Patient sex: F
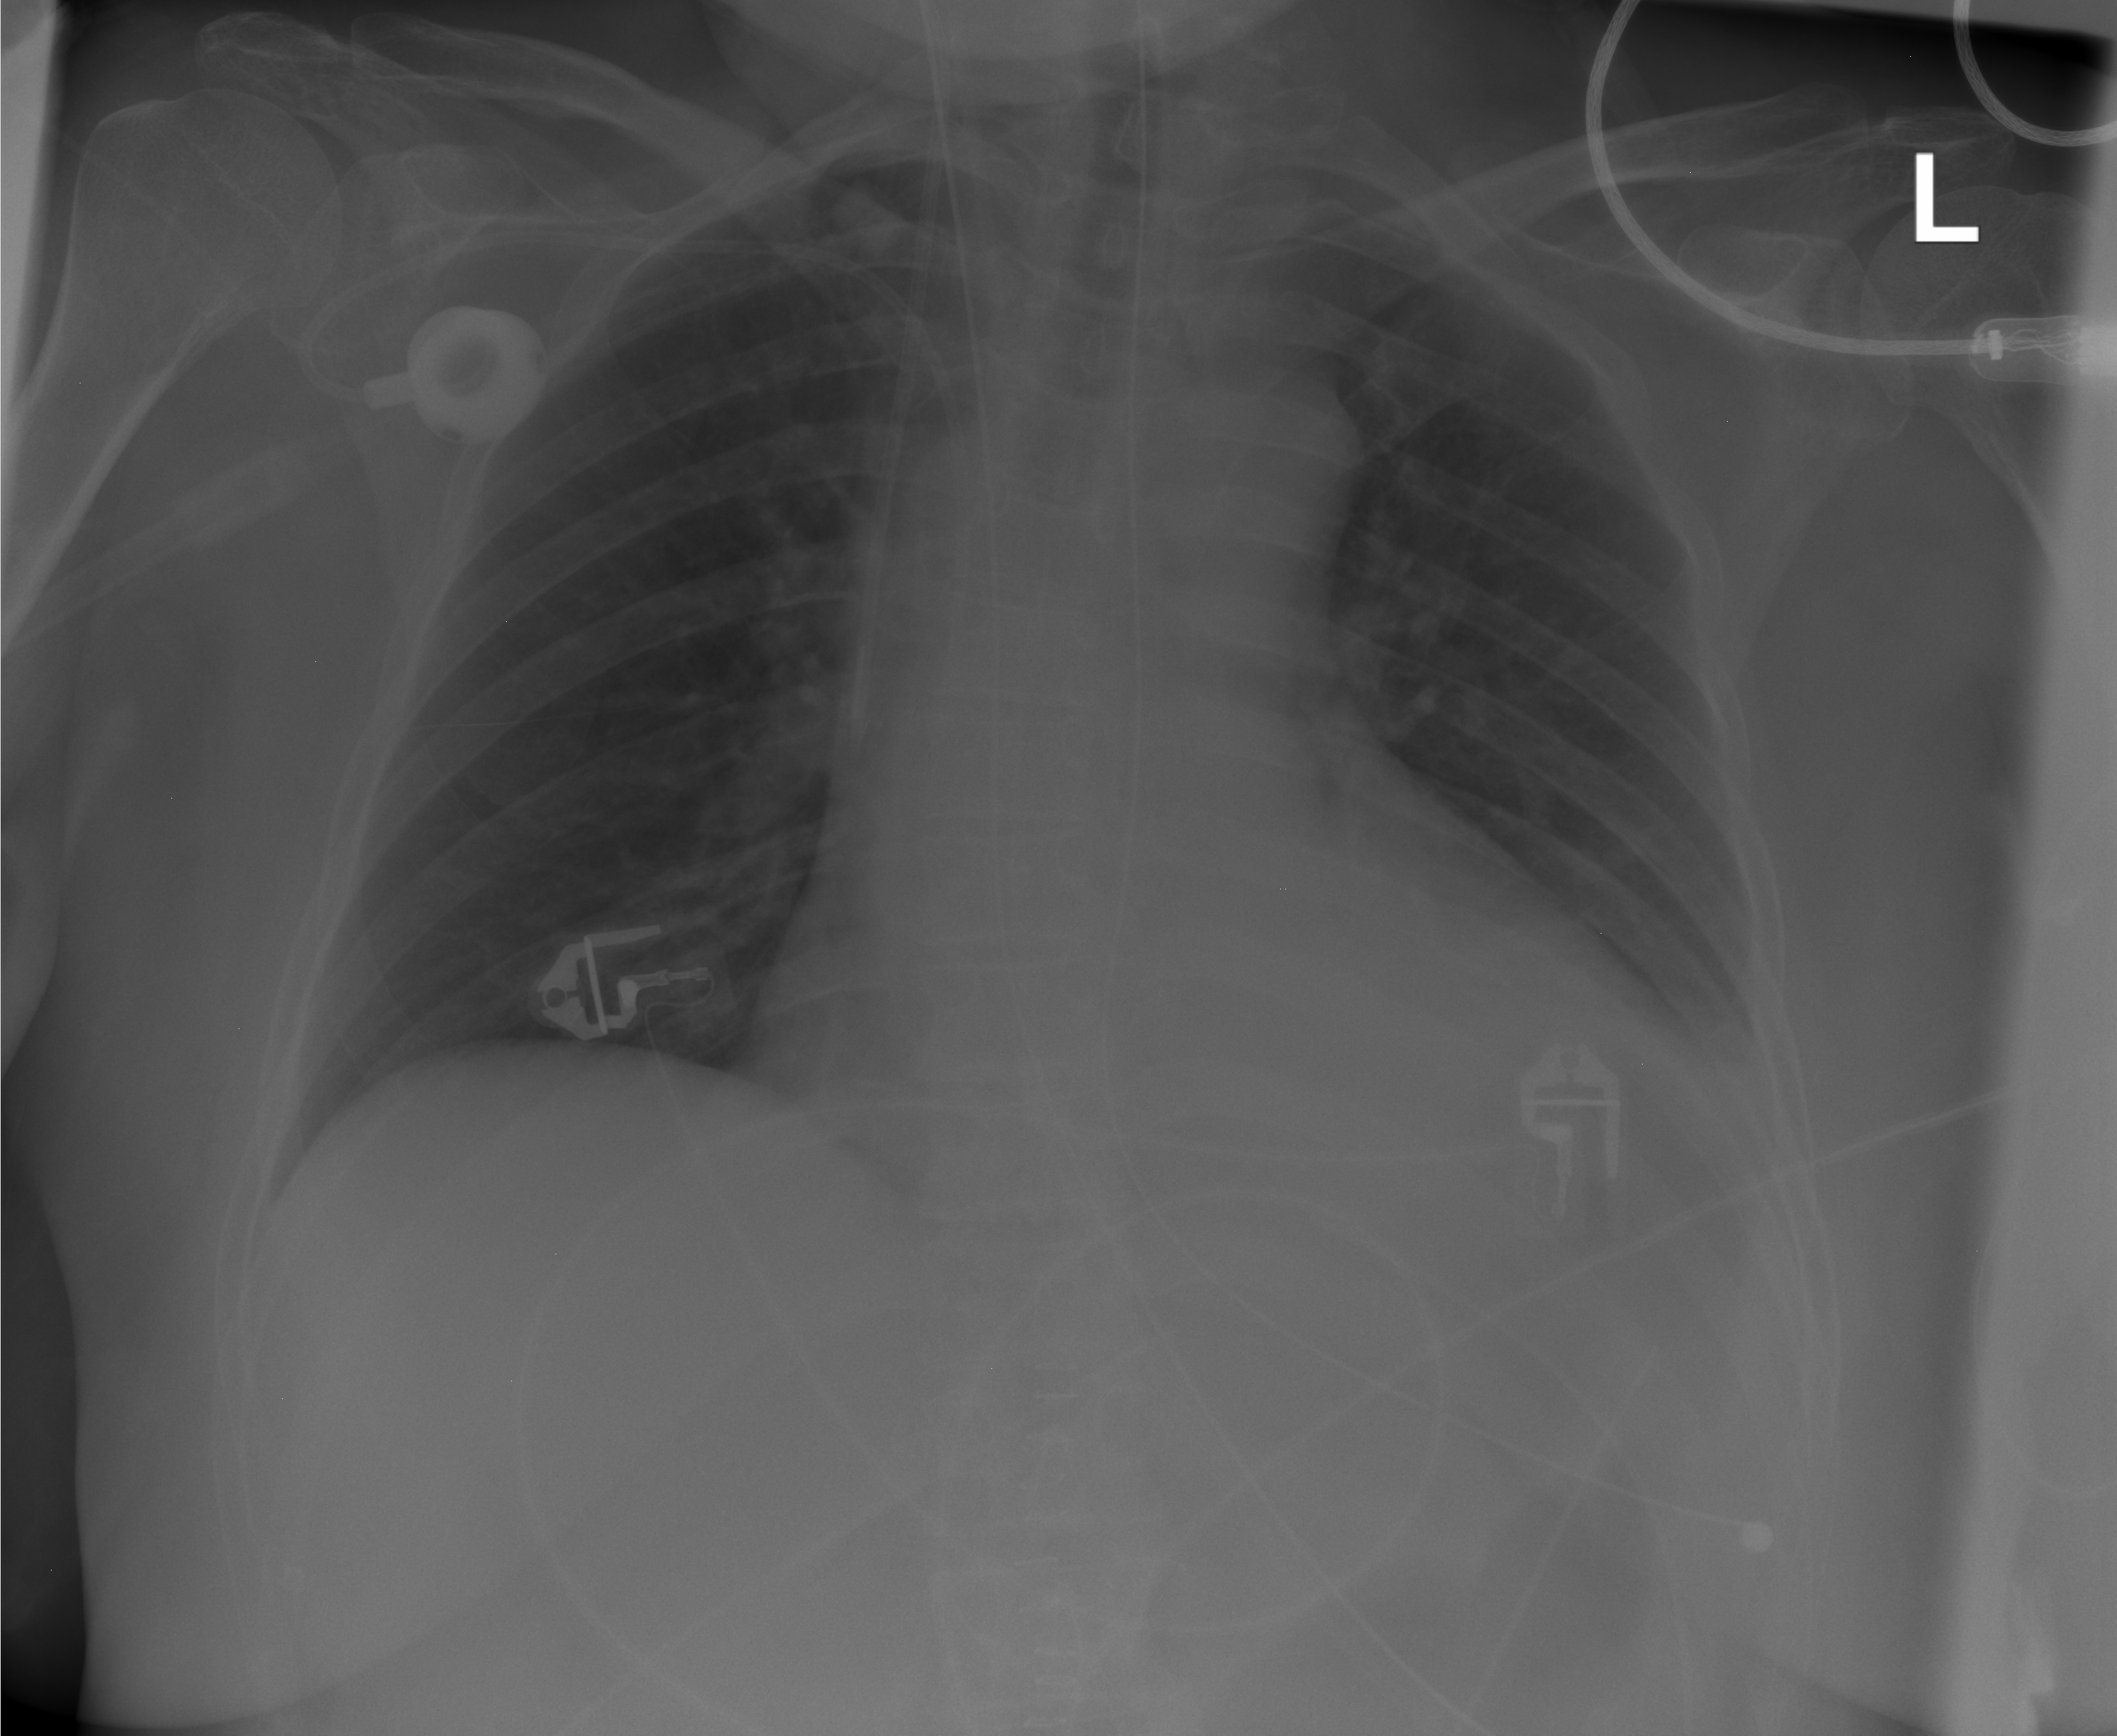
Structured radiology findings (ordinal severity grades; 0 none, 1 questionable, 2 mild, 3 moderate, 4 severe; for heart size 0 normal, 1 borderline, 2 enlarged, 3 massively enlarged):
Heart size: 0
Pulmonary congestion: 0
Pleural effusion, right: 0
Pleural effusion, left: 2
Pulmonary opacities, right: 0
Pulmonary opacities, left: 0
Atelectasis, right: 0
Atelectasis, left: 2